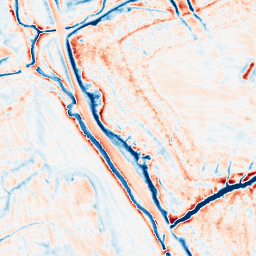
Category: edge_preserving
Decomposition family: guided
Decomposition parameters: radius: 4
eps: 0.1
Upsampling method: sinc_hamming
Upsampling parameters: scale: 4
kernel_size: 16
Upsampling scale: 4